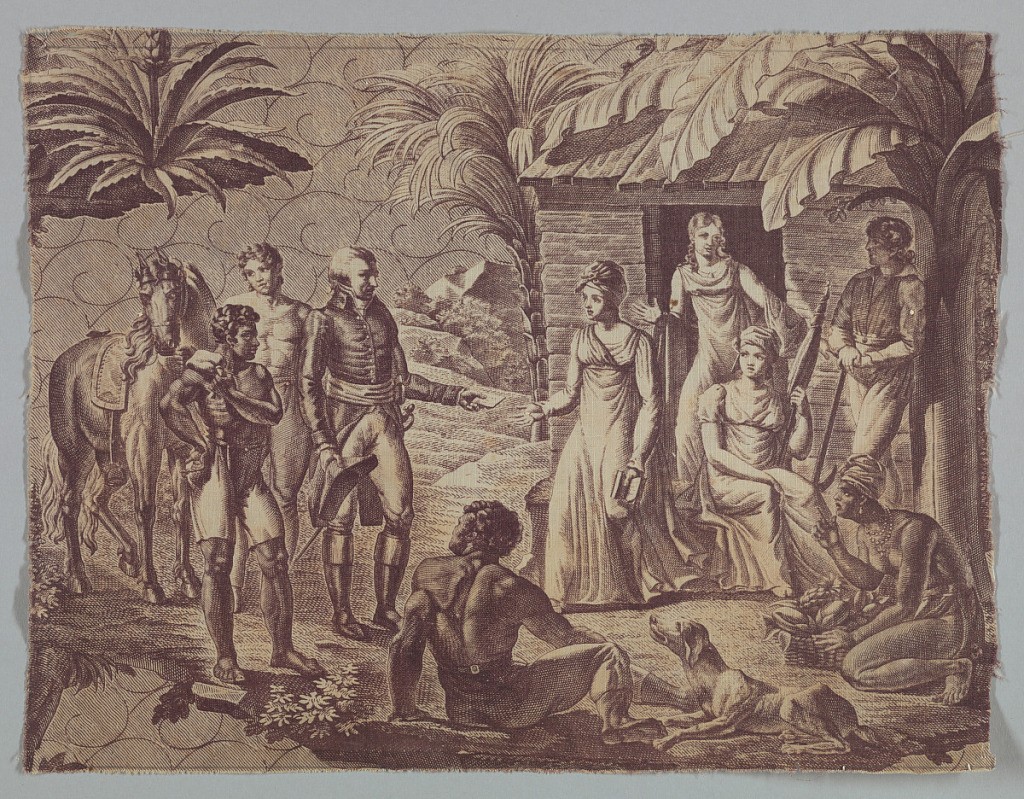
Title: Paul & Virginia
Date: early 19th century
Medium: cotton Technique: printed on plain weave
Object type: Fragment
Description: Fragment shows a scene in a tropical country and depicts a group of nine people, a horse and dog in front of a simple wooden building. In purple on white.